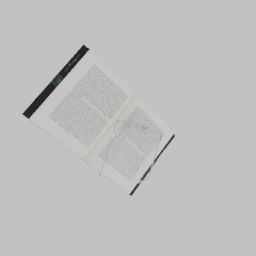
Label: tools